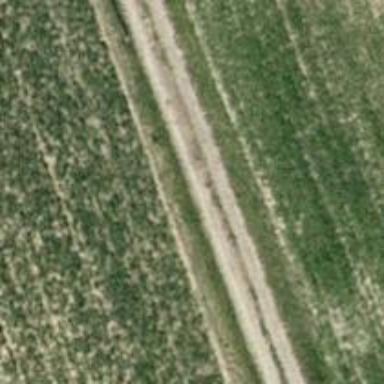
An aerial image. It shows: Pebblestone track with grade3 tracktype.